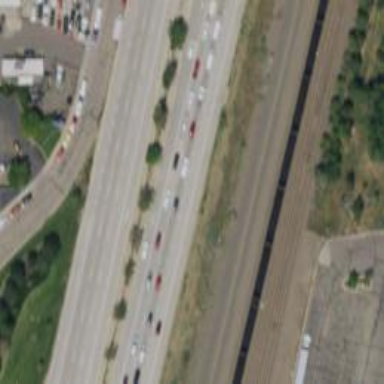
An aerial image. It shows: This image shows trunk highway that functions as expressway.